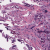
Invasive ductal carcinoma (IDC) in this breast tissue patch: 1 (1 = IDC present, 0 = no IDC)